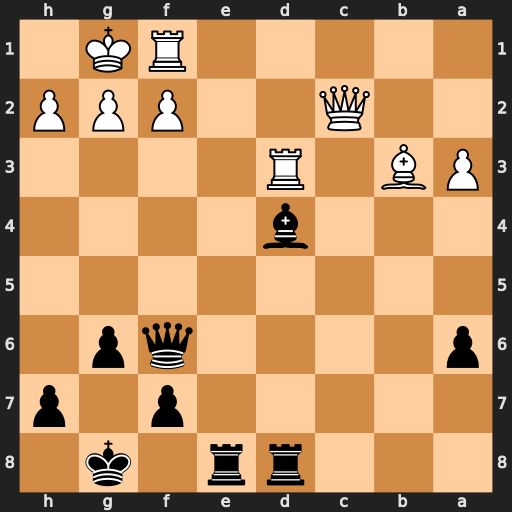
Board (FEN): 3rr1k1/5p1p/p4qp1/8/3b4/PB1R4/2Q2PPP/5RK1
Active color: b
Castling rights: -
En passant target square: -
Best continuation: Qxf2+ Qxf2 Bxf2+ Kxf2 Rxd3